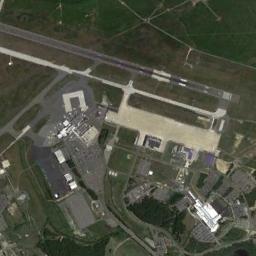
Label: airport